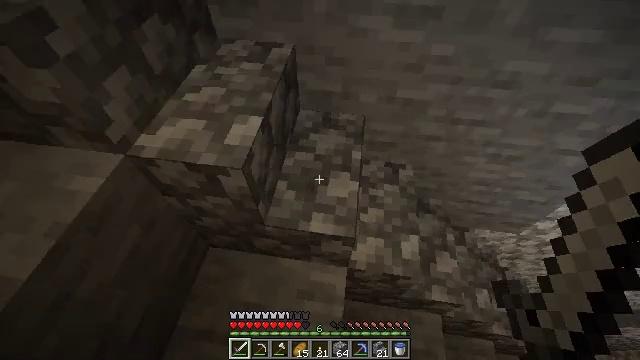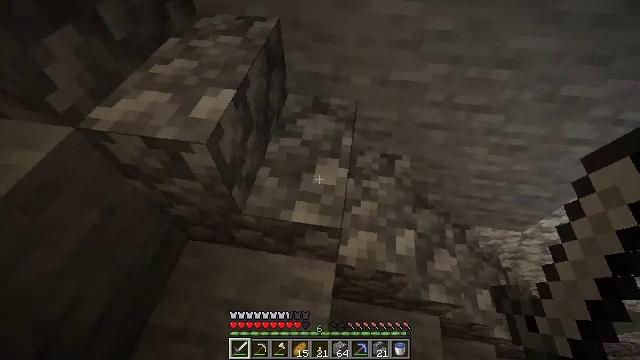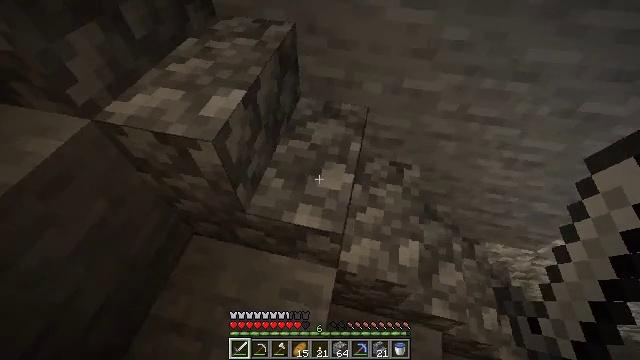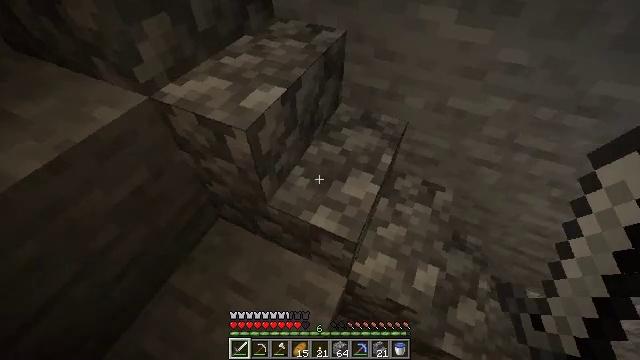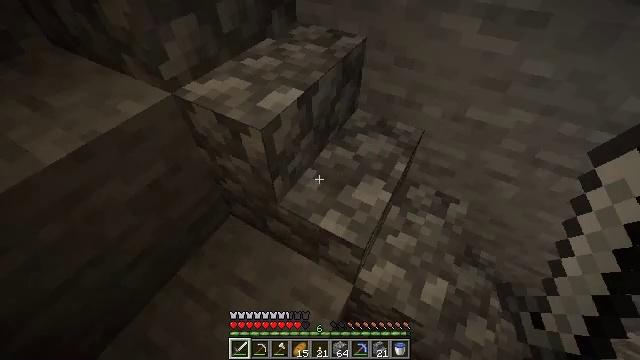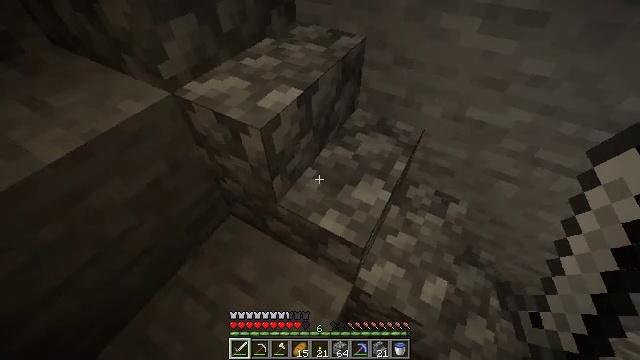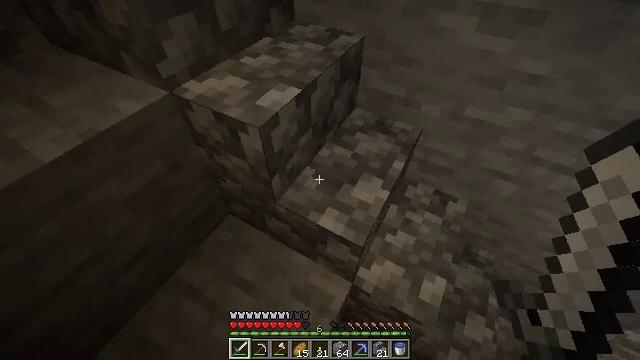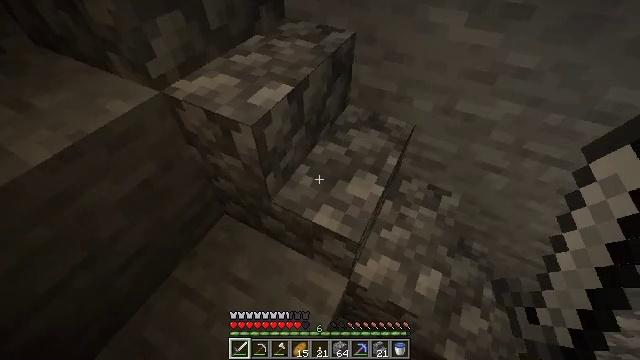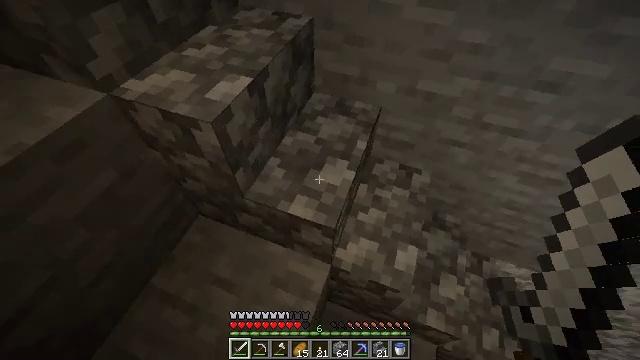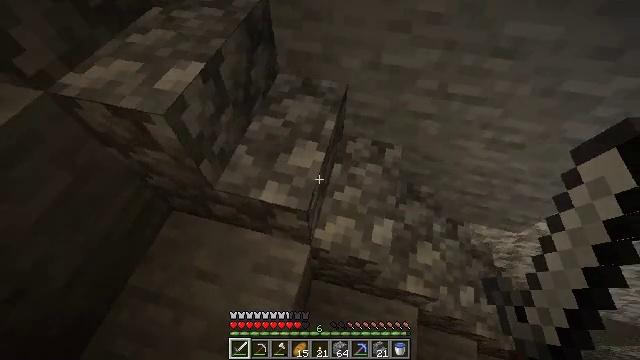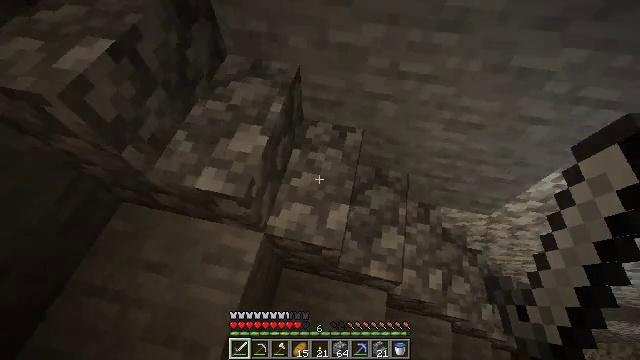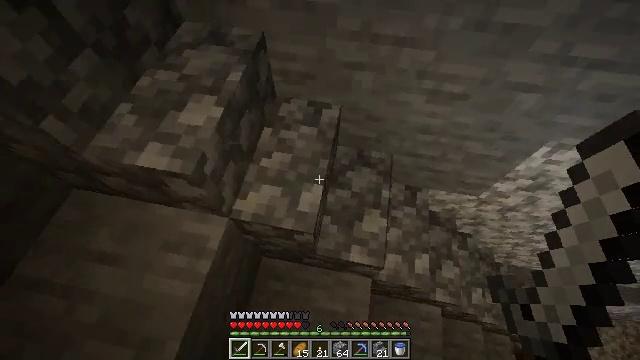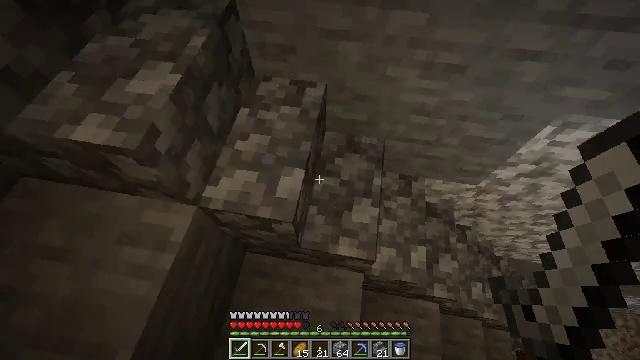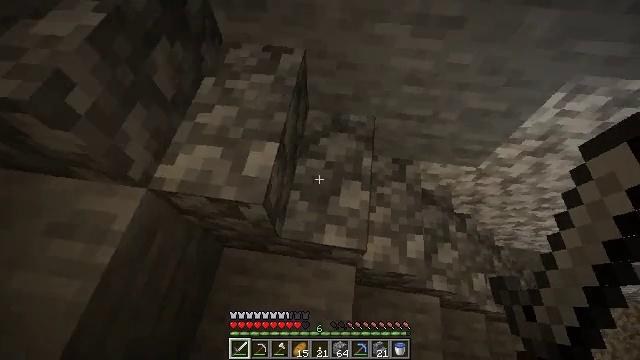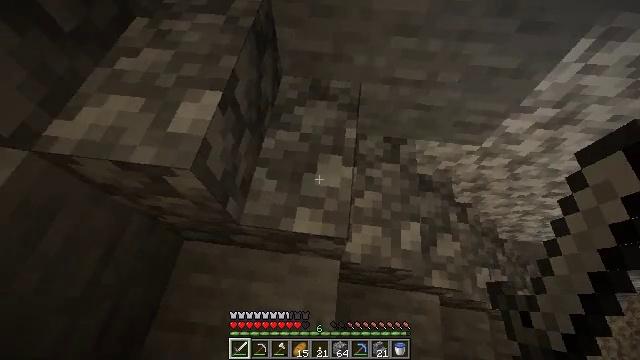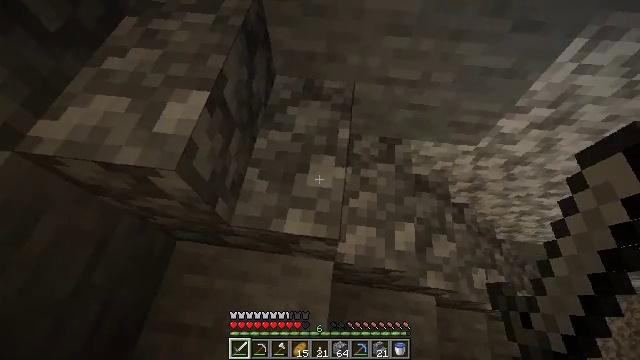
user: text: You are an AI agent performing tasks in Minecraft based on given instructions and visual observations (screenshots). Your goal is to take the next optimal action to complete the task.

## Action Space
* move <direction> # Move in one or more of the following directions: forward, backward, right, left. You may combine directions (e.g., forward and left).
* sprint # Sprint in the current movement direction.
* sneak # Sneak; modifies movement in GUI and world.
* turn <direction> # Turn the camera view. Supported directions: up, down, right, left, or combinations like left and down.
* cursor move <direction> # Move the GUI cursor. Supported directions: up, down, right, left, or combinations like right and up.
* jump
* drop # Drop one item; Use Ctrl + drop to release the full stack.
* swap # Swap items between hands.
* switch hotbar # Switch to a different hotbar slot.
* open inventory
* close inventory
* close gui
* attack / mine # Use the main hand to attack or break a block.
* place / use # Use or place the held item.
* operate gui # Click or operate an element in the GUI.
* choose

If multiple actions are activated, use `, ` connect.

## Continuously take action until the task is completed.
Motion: motion action
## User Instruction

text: Harvest stone in the caves.
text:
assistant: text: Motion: no_op
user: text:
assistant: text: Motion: turn left
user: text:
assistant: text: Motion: turn left and up
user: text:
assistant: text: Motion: turn left and up
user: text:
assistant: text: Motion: no_op
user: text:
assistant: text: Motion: no_op
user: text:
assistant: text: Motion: turn right
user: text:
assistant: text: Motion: move right, turn right and down
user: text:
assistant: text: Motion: move right, turn right and down
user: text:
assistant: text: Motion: move right, turn right and down
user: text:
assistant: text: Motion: move right, turn right and down
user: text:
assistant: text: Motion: no_op
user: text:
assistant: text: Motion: turn right
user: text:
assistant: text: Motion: no_op
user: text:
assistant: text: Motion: no_op
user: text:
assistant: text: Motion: no_op
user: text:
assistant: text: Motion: no_op
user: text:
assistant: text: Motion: no_op
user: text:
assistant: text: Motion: turn left and up
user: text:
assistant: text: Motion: turn left and up
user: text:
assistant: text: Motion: turn left and up
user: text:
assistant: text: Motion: move right
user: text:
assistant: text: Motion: move right
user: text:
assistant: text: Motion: move right, turn right and down
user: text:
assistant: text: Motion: move right, turn right and down
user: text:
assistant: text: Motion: turn right and down
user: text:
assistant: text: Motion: no_op
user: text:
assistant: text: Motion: no_op
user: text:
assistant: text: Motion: no_op
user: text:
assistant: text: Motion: no_op